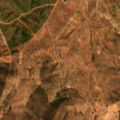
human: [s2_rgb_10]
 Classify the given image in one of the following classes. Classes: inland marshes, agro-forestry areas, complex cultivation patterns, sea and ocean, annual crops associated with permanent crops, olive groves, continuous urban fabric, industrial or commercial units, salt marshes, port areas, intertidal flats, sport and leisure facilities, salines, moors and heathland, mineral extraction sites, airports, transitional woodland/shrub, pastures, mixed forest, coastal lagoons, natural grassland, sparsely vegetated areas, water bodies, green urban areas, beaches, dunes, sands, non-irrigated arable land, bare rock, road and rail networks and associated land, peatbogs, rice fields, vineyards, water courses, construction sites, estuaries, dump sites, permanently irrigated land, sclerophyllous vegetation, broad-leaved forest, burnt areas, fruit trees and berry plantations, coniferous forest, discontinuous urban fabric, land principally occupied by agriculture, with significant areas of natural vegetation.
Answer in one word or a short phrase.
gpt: non-irrigated arable land, pastures, broad-leaved forest, transitional woodland/shrub